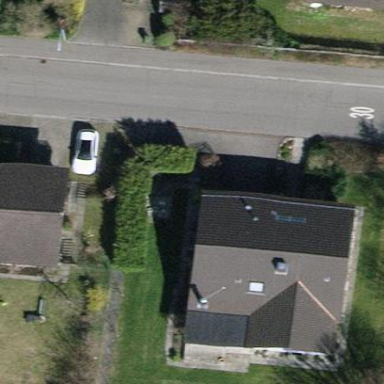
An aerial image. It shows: Building with tiled roof.